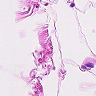
Metastatic tissue present: no